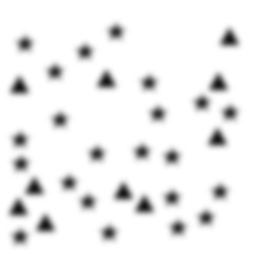
Squares: 0
Triangles: 10
Stars: 22
Total shapes: 32